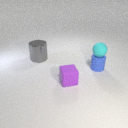
small blue rubber cylinder to the right of small purple rubber cube